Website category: phone
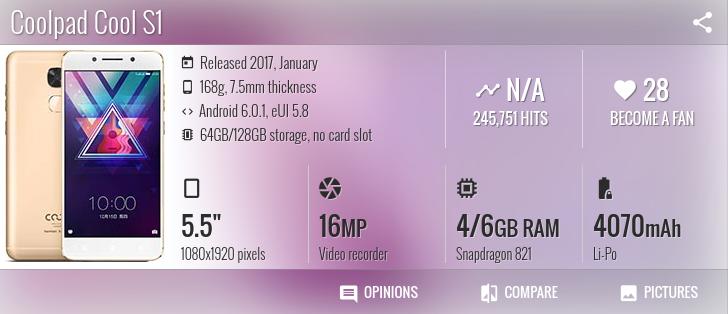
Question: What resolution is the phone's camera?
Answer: Video recorder

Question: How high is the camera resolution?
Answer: Video recorder

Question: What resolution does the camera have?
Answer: Video recorder

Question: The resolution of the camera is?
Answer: Video recorder

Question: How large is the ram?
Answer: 4/6 GB RAM

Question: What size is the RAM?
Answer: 4/6 GB RAM

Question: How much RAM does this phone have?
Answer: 4/6 GB RAM

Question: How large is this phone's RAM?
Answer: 4/6 GB RAM

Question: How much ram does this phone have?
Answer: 4/6 GB RAM

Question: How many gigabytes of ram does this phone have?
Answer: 4/6 GB RAM

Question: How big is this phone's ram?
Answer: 4/6 GB RAM

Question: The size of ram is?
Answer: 4/6 GB RAM

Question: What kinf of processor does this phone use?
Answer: Snapdragon 821

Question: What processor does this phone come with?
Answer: Snapdragon 821

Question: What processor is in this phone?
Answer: Snapdragon 821

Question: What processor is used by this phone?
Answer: Snapdragon 821

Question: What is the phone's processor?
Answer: Snapdragon 821

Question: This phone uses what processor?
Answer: Snapdragon 821

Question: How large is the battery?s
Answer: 4070 mAh

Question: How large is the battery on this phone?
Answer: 4070 mAh

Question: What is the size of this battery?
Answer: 4070 mAh

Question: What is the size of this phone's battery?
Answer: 4070 mAh

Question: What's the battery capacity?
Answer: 4070 mAh

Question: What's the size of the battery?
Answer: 4070 mAh

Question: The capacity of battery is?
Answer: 4070 mAh